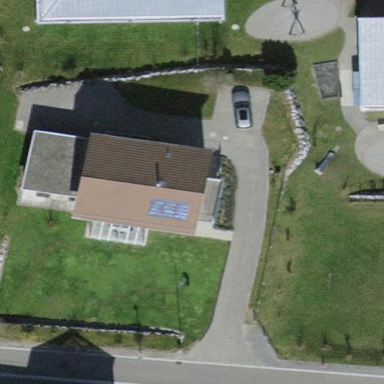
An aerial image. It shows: Detached building.